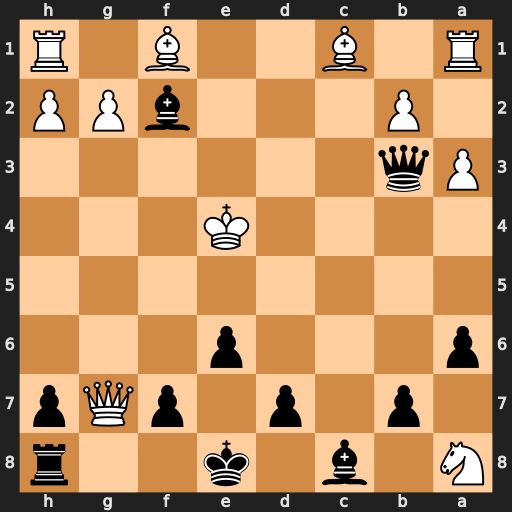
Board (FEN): N1b1k2r/1p1p1pQp/p3p3/8/4K3/Pq6/1P3bPP/R1B2B1R
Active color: b
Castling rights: k
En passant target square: -
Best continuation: Qd5+ Kf4 Qf5#